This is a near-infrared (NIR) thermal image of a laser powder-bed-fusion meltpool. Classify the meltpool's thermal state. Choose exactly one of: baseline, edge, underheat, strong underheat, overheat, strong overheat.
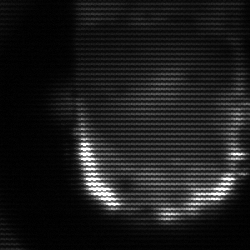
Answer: baseline